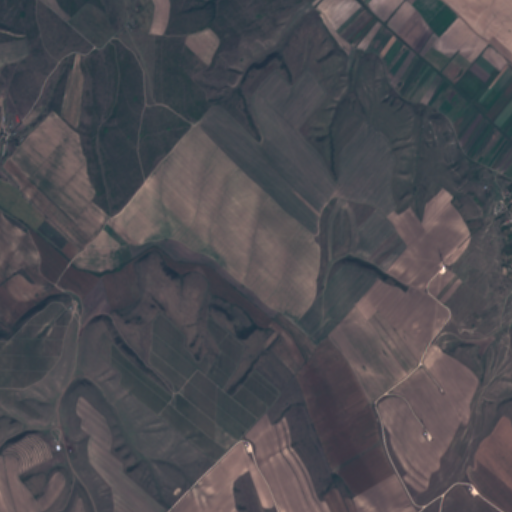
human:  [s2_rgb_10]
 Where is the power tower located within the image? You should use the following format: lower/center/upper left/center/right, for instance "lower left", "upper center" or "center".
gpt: There is no power tower in the image.